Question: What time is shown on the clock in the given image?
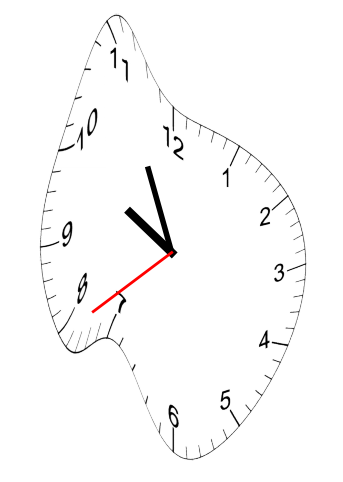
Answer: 09:55:39